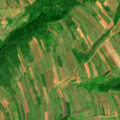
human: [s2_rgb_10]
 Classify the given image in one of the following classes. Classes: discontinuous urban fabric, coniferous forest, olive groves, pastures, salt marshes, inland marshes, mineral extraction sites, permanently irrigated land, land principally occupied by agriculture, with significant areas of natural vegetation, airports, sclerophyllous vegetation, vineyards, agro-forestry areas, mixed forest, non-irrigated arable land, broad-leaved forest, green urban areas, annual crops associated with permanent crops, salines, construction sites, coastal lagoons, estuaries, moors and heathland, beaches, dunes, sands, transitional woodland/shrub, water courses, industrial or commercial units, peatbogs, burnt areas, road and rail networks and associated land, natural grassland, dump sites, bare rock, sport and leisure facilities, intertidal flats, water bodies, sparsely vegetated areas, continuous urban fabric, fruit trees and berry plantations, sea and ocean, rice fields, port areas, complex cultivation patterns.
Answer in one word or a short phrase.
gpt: complex cultivation patterns, land principally occupied by agriculture, with significant areas of natural vegetation, broad-leaved forest